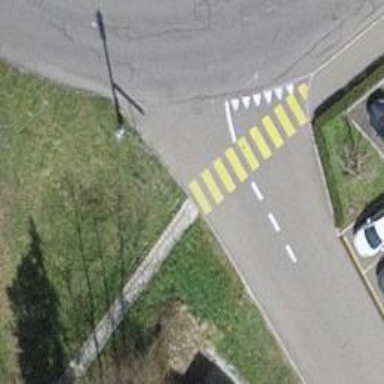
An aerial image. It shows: Road with steps.